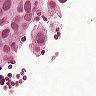
Metastatic tissue present: yes